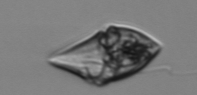
Label: Gyrodinium